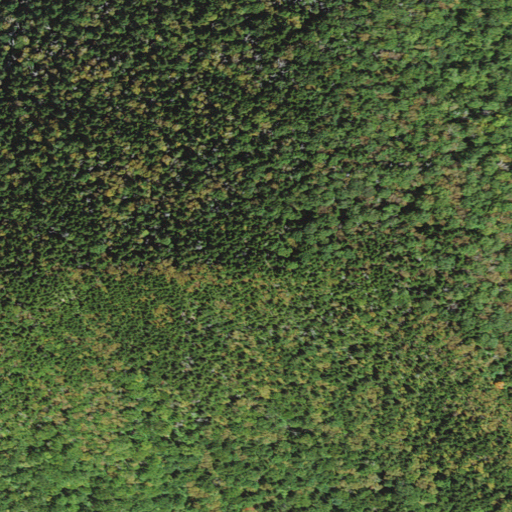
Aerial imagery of mountain in Vermont named Mount Aeolus containing evergreen forest, deciduous forest, and mixed forest